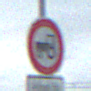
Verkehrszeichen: VerbotKraftfahrzeugeZuegeNichtSchneller25
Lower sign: SonstigeFahrzeugePersonengruppenFrei3
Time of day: Midday
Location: Outdoor (Suburban)
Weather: Overcast
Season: NotSpecified
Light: Natural